Question: I'm having trouble updating the class on bootstrap progress bar.
I have multiple progress bars on a single page and I want to only update the class on one at the time if it goes over for example 20%. From "progress progress-success" to "progress progress-danger"

I have tried many variations, my code looks now like this where I'm trying to set unique id on
every bar by ng-repeat (AngularJS).
Javascript :
'''
$scope.result = ProjectServices.projects().get(function(d) {
$scope.tasktime = []
console.log($scope.result.Tasks);
var tasks = $scope.result.Tasks;
for(var i = 0; i < tasks.length; i++) {
var prosent = ( tasks[i].EstimatedTimeLeft / tasks[i].EstimatedTime ) * 100;
console.log(prosent);
var extra = '#bar' + i;
if(prosent > 20 ) {
$(extra).removeClass("progress progress-success");
$(extra).addClass("progress progress-danger");
}
$scope.tasktime.push(prosent);
}
'''
HTML : note $index is angularjs syntax to generate numbers from 0...?
'''
<div id="bar{{$index}}" class="progress progress-success">
<div class="bar" style="width:{{tasktime[$index] | number:2}}%">{{tasktime[$index] | number:1}}% </div>
</div>
'''
But it dosent seem to pick up the element, because I know it goes into the if statement.
My extra variable 'var extra = '#bar' + i;' dosen't seem to be legit either any idead how to update single progress bar and generate id for the jQuery selector command?
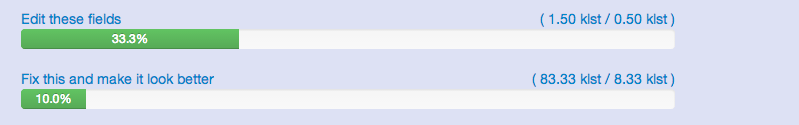
Answer: I think in this example you would be better served to use the 'ng-class' attribute and let angular make the class changes instead of forcing jquery into your controller which generally you wouldn't want to do:
<URL>
'''
<div id="bar{{$index}}" class="progress " ng-class='{"progress-success":tasktime[$index].prosent<=20,"progress-danger":tasktime[$index].prosent>20}'>
<div class="bar" style="width:{{tasktime[$index] | number:2}}%">{{tasktime[$index] | number:1}}% </div>
</div>
'''
A quick note I realized the 'prosent' isn't defined, however you could just as easily define a function in your controller:
'''
$scope.prosent = function(item) {
return ( item.EstimatedTimeLeft / item.EstimatedTime ) * 100
}
'''
And the html would be: 'ng-class='{"progress-success":prosent(item)' or 'prosent(tasktime[$index]' depending on your repeater/etc.
Lastly, it seems like perhaps you have not shared all of your code.. I would set up an ng-repeat and do it like this:
'''
<div ng-repeat='task in tasktime' class='progress' ng-class='{"progress-success":task.prosent<=20,"progress-danger: task.prosent>20'>
<div class="bar" style="width:{{task | number:2}}%">{{task | number:1}}% </div>
etc
'''